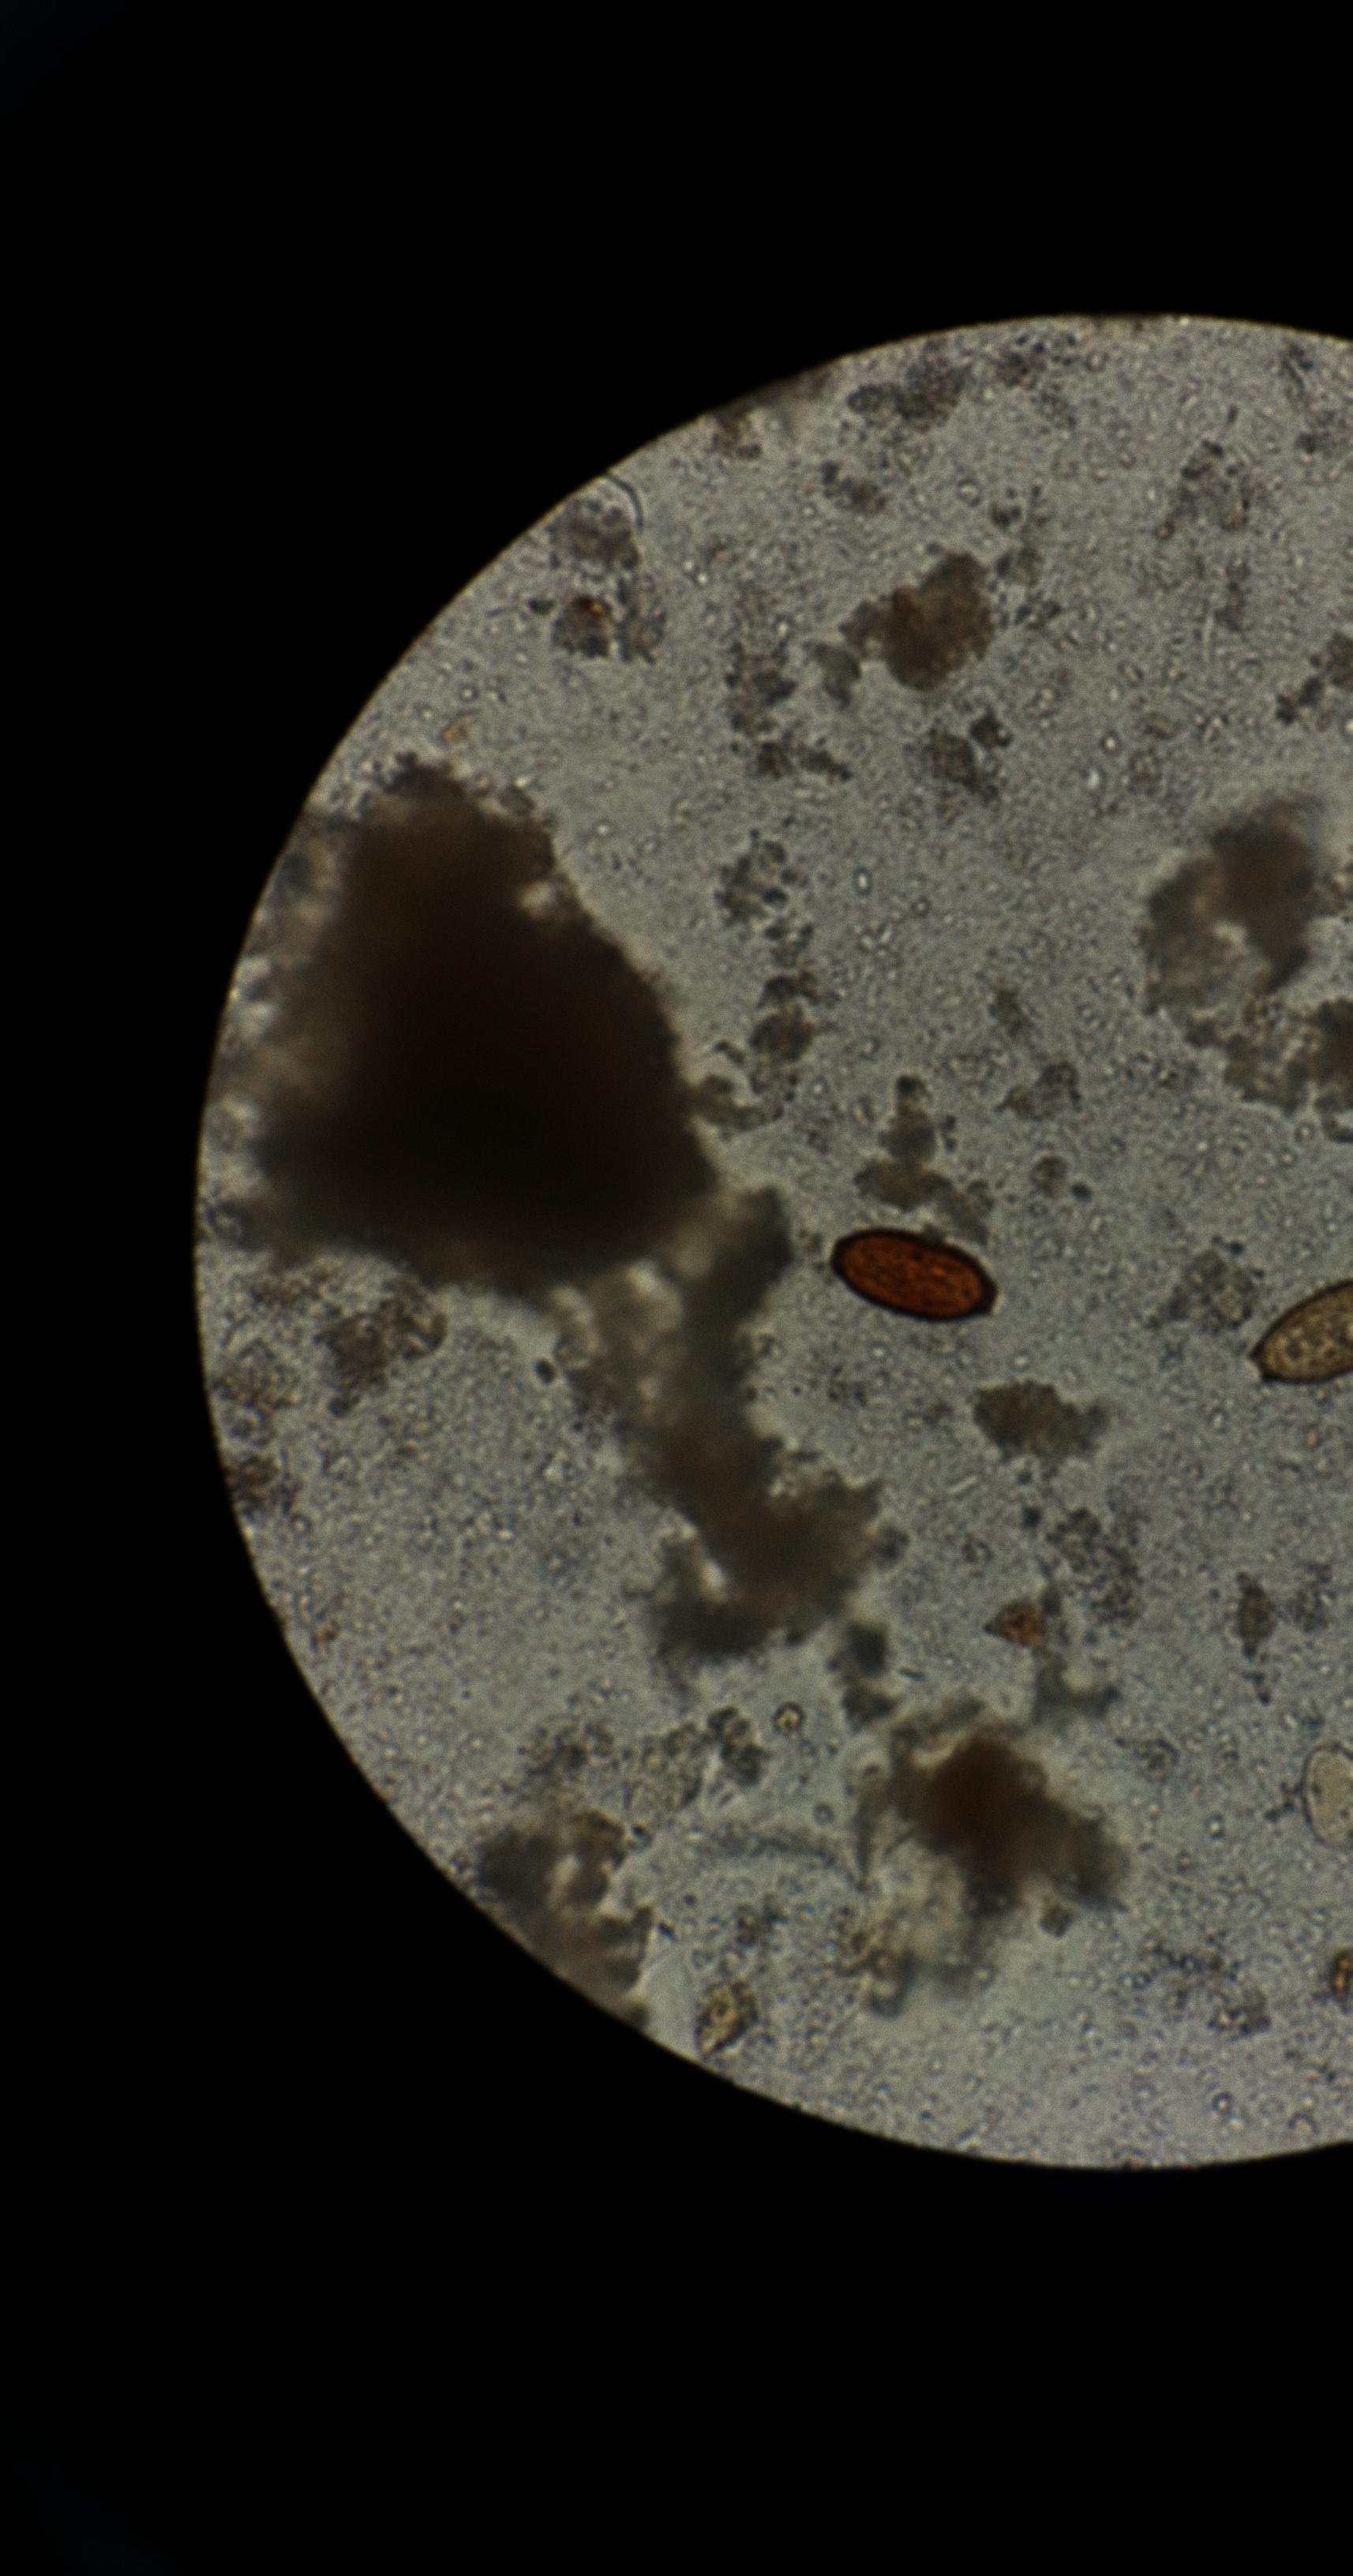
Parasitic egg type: Trichuris trichiura